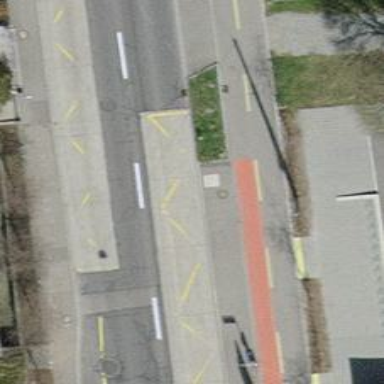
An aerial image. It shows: Bus stop for trolleybuses with designated stop position for public transport.